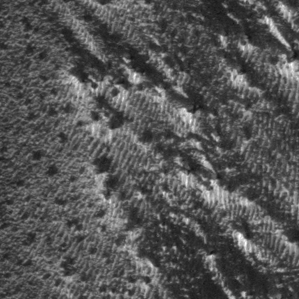
Label: frost